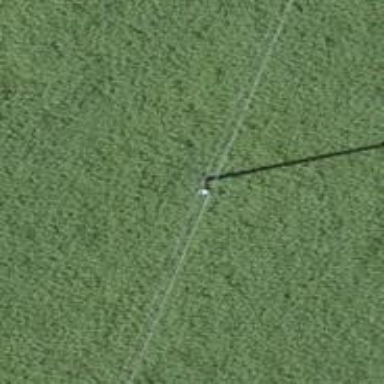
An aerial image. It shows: Power pole.